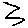
Label: zigzag